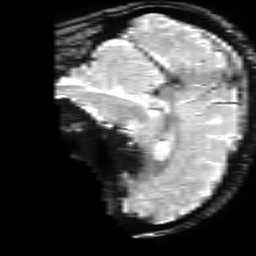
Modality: T2starw
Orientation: sagittal
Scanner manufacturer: ge
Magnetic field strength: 3 T
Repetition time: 0.65 s
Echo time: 0.02 s